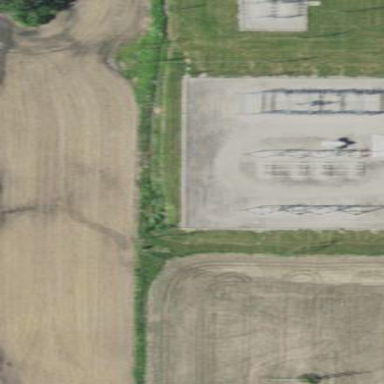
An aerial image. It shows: Transmission level substation.